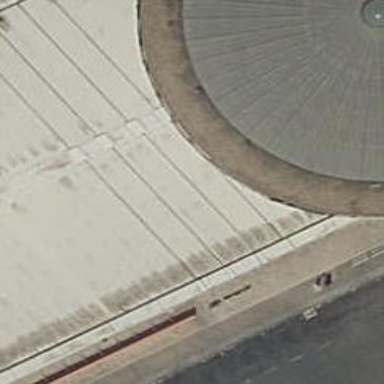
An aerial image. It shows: Sidewalk that goes through tunnel.